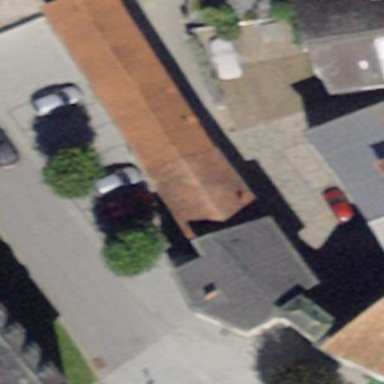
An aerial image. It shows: Shed.